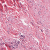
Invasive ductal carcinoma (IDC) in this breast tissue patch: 1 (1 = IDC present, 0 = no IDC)